Question: OK. There seems to be a dearth of examples on this, and I am fairly stumped.
I'm trying to make a custom print page renderer; the type that completely customizes the output, not one that uses an existing view.
The really weird thing, is that I was able to do this in ObjC a couple of years ago, and I can't seem to do the same thing in Swift.
I should mention that I am using the prerelease (Beta 5) of Xcode, and Swift 4 (Which has almost no difference at all from Swift 3, in my project).
<URL>
It's a completely open-source project, so nothing's hidden; however, it's still very much under development, and is a moving target.
<URL>
Ignore the delegate class. I was just thrashing around, trying to figure stuff up. I'm not [yet] planning on doing any delegate stuff.
In particular, my question concerns what's happening <URL>:
'''
override func drawContentForPage(at pageIndex: Int, in contentRect: CGRect) {
let perMeetingHeight: CGFloat = self.printableRect.size.height / CGFloat(self.actualNumberOfMeetingsPerPage)
let startingPoint = max(self.maxMeetingsPerPage * pageIndex, 0)
let endingPointPlusOne = min(self.maxMeetingsPerPage, self.actualNumberOfMeetingsPerPage)
for index in startingPoint..<endingPointPlusOne {
let top = self.printableRect.origin.y + (CGFloat(index) * perMeetingHeight)
let meetingRect = CGRect(x: self.printableRect.origin.x, y: top, width: self.printableRect.size.width, height: perMeetingHeight)
self.drawMeeting(at: index, in: meetingRect)
}
}
'''
<URL>:
'''
func drawMeeting(at meetingIndex: Int, in contentRect: CGRect) {
let myMeetingObject = self.meetings[meetingIndex]
var top: CGFloat = contentRect.origin.y
let topLabelRect = CGRect(x: contentRect.origin.x, y: 0, width: contentRect.size.width, height: self.meetingNameHeight)
top += self.meetingNameHeight
let meetingNameLabel = UILabel(frame: topLabelRect)
meetingNameLabel.backgroundColor = UIColor.clear
meetingNameLabel.font = UIFont.boldSystemFont(ofSize: 30)
meetingNameLabel.textAlignment = .center
meetingNameLabel.textColor = UIColor.black
meetingNameLabel.text = myMeetingObject.name
meetingNameLabel.draw(topLabelRect)
}
'''
Which is all called from <URL>:
'''
@IBAction override func actionButtonHit(_ sender: Any) {
let sharedPrintController = UIPrintInteractionController.shared
let printInfo = UIPrintInfo(dictionary:nil)
printInfo.outputType = UIPrintInfoOutputType.general
printInfo.jobName = "print Job"
sharedPrintController.printPageRenderer = BMLT_MeetingSearch_PageRenderer(meetings: self.searchResults)
sharedPrintController.present(from: self.view.frame, in: self.view, animated: false, completionHandler: nil)
}
'''
What's going on, is that everything on a page is being piled at the top. I am trying to print a sequential list of meetings down a page, but they are all getting drawn at the y=0 spot, like so:

This should be a list of meeting names, running down the page.
The way to get here, is to start the app, wait until it's done connecting to the server, then bang the big button. You'll get a list, and press the "Action" button at the top of the screen.
I haven't bothered to go beyond the preview, as that isn't even working. The list is the only one I have wired up right now, and I'm just at the stage of simply printing the meeting names to make sure I have the basic layout right.
Which I obviously don't.
Any ideas?
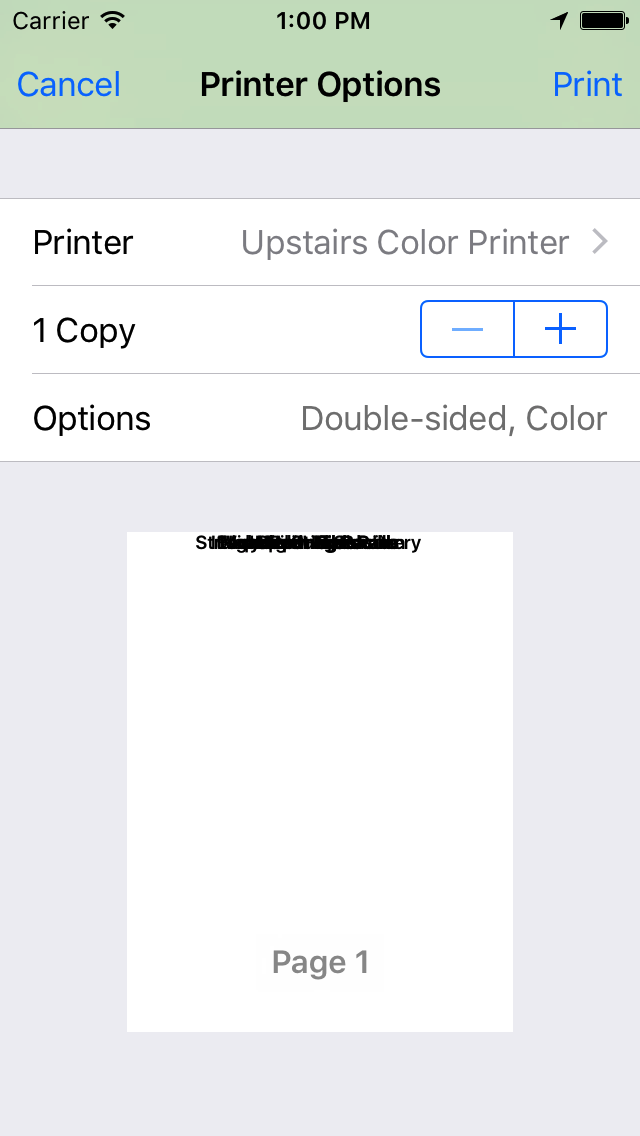
Answer: All right. I figured out what the issue was.
I was trying to do this using UIKit routines, which assume a fairly high-level drawing context. The drawText(in: CGRect) thing was my lightbulb.
I need to do everything using lower-level, context-based drawing, and leave UIKit out of it.
Here's how I implement the drawMeeting routine now (I have changed what I draw to display more relevant information). I'm still working on it, and it will get larger:
'''
func drawMeeting(at meetingIndex: Int, in contentRect: CGRect) {
let myMeetingObject = self.meetings[meetingIndex]
var remainingRect = contentRect
if (1 < self.meetings.count) && (0 == meetingIndex % 2) {
if let drawingContext = UIGraphicsGetCurrentContext() {
drawingContext.setFillColor(UIColor.black.withAlphaComponent(0.075).cgColor)
drawingContext.fill(contentRect)
}
}
var attributes: [NSAttributedStringKey : Any] = [:]
attributes[NSAttributedStringKey.font] = UIFont.italicSystemFont(ofSize: 12)
attributes[NSAttributedStringKey.backgroundColor] = UIColor.clear
attributes[NSAttributedStringKey.foregroundColor] = UIColor.black
let descriptionString = NSAttributedString(string: myMeetingObject.description, attributes: attributes)
let descriptionSize = contentRect.size
var stringRect = descriptionString.boundingRect(with: descriptionSize, options: [NSStringDrawingOptions.usesLineFragmentOrigin,NSStringDrawingOptions.usesFontLeading], context: nil)
stringRect.origin = contentRect.origin
descriptionString.draw(at: stringRect.origin)
remainingRect.origin.y -= stringRect.size.height
}
'''